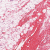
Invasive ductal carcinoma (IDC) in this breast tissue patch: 0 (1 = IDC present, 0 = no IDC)